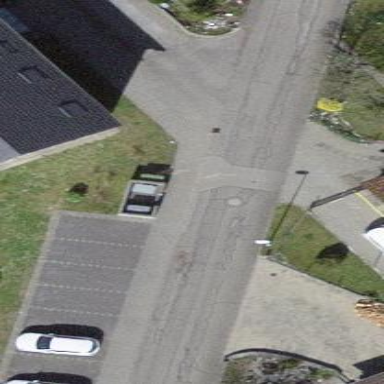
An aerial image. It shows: Parking area.